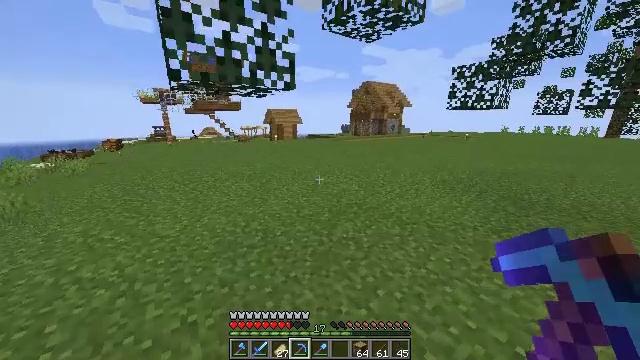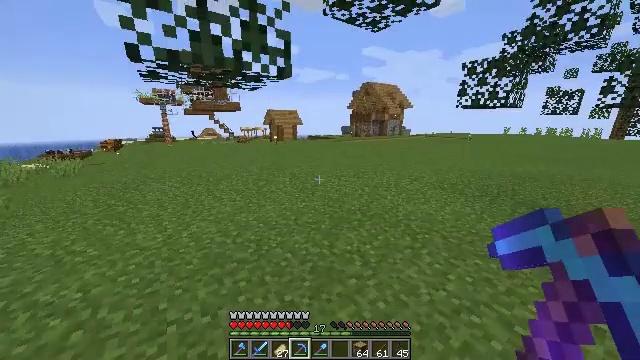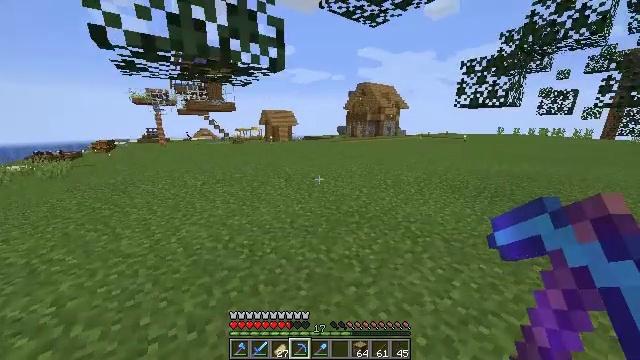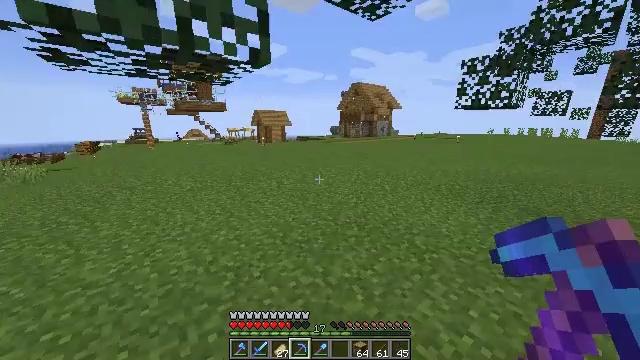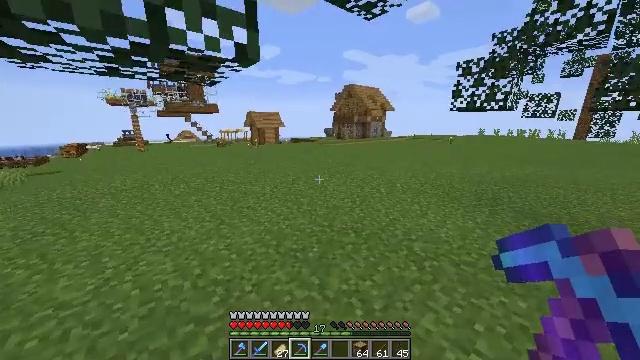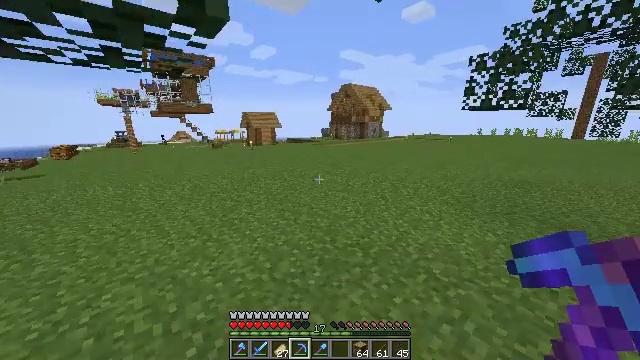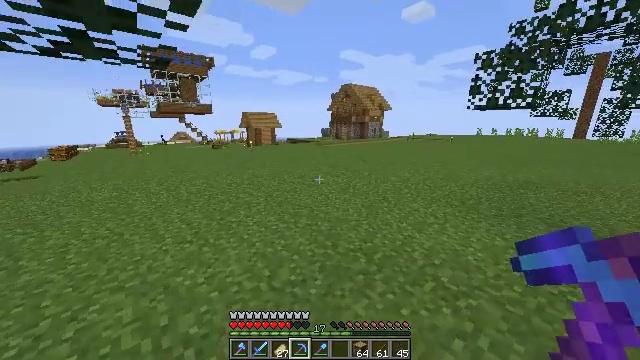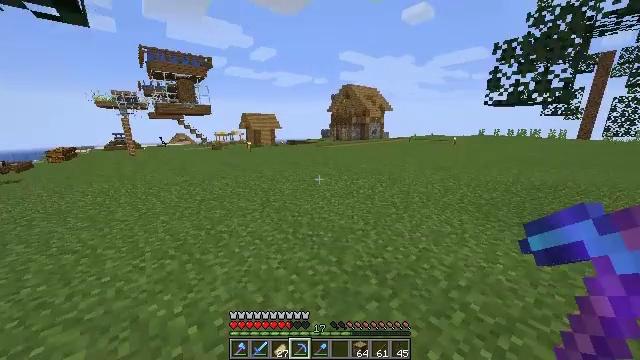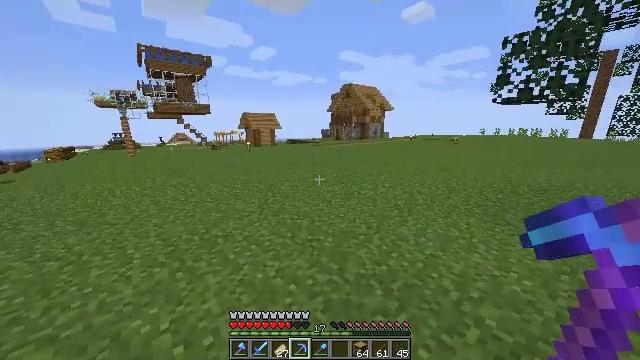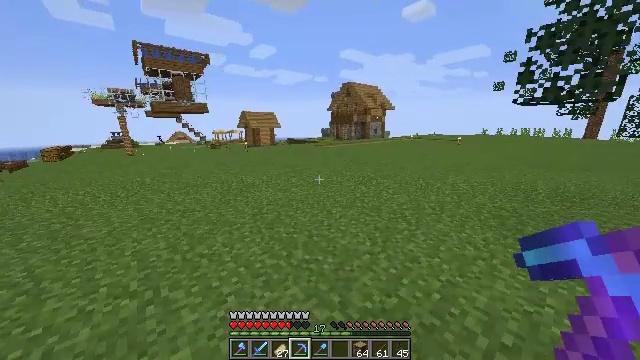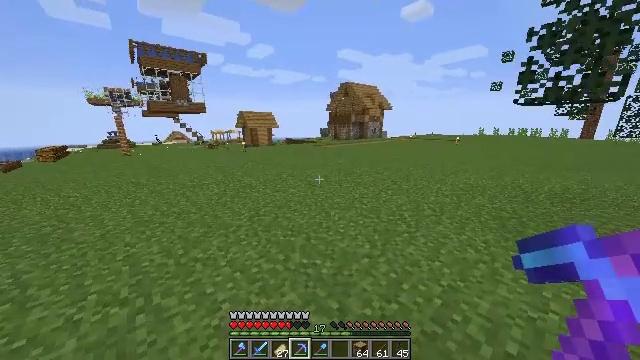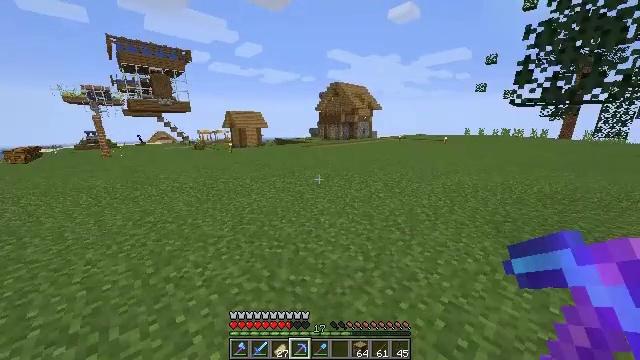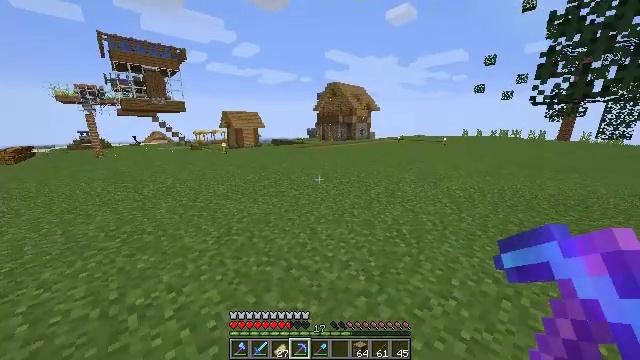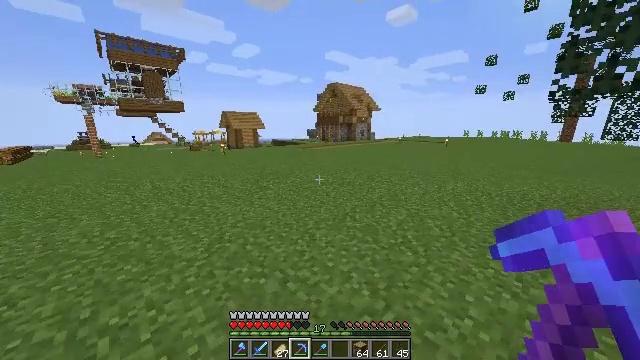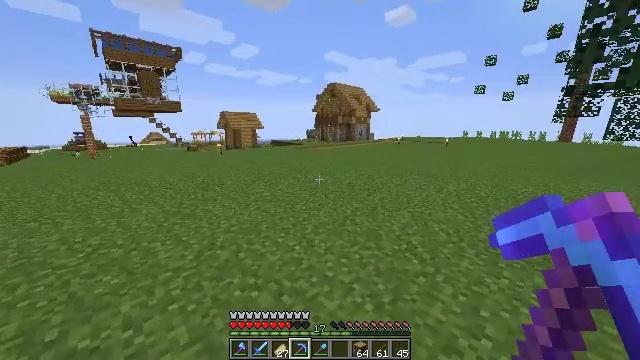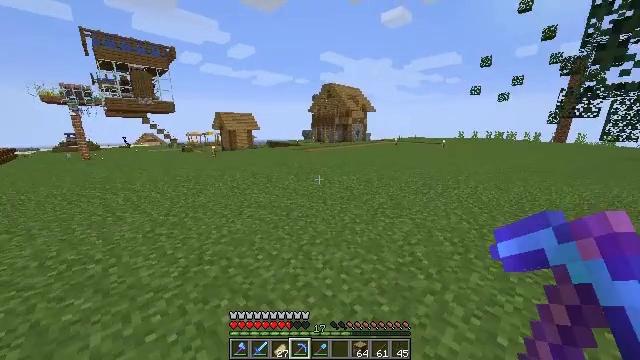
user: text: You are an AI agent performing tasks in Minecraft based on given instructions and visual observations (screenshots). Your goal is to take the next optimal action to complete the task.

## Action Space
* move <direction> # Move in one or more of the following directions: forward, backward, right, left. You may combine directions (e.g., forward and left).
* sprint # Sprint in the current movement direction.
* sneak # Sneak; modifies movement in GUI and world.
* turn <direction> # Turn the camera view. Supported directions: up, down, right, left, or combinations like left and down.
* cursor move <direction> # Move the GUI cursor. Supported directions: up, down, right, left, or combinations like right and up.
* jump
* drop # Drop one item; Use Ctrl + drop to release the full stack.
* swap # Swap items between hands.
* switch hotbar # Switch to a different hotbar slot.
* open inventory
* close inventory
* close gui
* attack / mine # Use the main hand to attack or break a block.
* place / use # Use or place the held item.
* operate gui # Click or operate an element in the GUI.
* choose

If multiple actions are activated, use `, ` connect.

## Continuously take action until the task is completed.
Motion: motion action
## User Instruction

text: Remove oak leaves from branches.
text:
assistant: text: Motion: move forward, sprint
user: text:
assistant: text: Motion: move forward, turn right
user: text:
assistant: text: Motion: move forward, turn right
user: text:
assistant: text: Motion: move forward, turn right
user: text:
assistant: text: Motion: move forward
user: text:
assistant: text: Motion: move forward
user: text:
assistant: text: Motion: move forward
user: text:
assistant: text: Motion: move forward
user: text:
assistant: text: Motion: move forward, sprint
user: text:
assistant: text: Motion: move forward, sprint
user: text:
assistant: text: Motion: move forward, sprint, turn right
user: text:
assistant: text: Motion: move forward
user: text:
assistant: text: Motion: move forward
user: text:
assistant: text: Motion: move forward
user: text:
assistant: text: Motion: move forward
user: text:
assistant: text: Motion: move forward, turn right
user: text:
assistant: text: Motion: move forward, turn right and up
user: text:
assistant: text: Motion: move forward, turn right and up
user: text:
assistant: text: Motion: move forward
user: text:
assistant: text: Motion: move forward
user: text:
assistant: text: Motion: move forward, turn right
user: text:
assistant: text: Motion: move forward, turn right
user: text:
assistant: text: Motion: move forward, turn right
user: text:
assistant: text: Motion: move forward, turn right
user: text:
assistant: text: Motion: move forward, sprint, turn right
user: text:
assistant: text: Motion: move forward, sprint
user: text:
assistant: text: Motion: move forward, sprint
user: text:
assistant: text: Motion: move forward
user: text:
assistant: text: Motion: move forward
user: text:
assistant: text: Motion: move forward